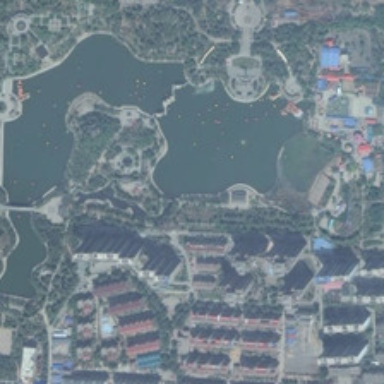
Many green trees and a large pond are in a park near many buildings .